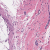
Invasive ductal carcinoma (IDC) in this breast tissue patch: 0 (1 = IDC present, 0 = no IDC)